Interaction volume radius: 5 \u00c5
Interaction volume height: 25 \u00c5
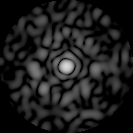
Disorder parameter: 0.845